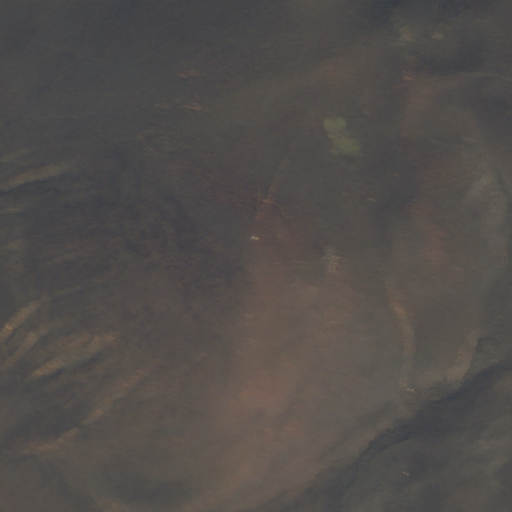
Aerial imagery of mountain in Hawaii named Puu Pa containing only unknown